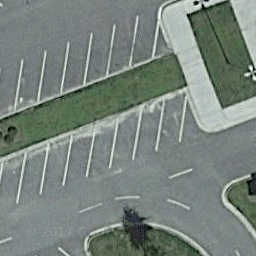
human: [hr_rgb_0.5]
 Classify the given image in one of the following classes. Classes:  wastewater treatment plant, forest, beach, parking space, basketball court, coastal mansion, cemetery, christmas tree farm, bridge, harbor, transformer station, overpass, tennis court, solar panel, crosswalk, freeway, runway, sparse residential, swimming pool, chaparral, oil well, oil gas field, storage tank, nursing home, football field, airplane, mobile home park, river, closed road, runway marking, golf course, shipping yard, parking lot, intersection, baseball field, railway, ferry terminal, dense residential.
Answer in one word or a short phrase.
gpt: parking space